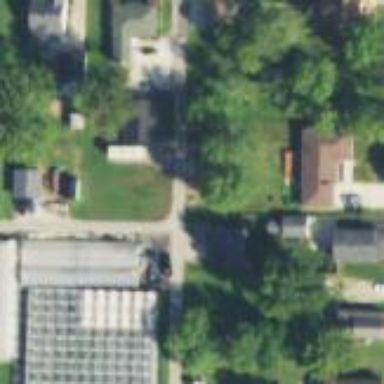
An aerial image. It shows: Greenhouse.